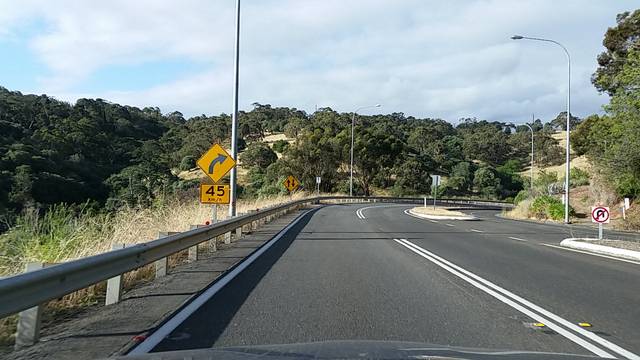
Region: Australia
Coordinates: -34.968, 138.668